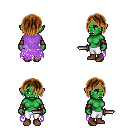
a pixel art fantasy rpg character, female body template, orc, green skin, maroon tattered cape, white pants, brown bangs hairstyle, leather bracers, brown shoes, dagger, four views (front, back, left, right), 2x2 character sprite sheet, small pixel art, hard edges, no anti-aliasing